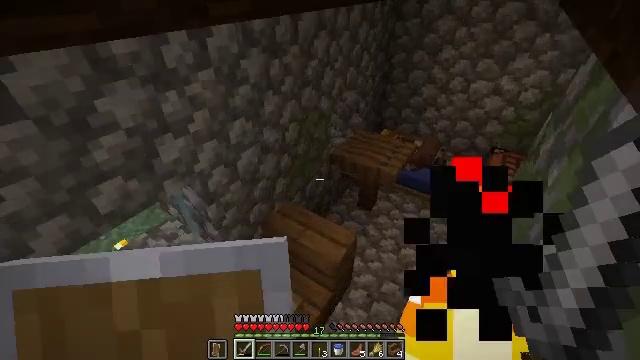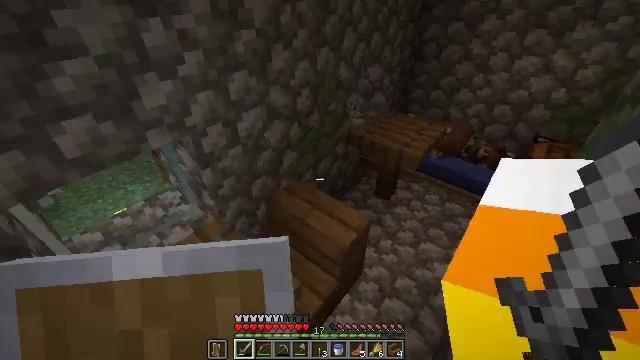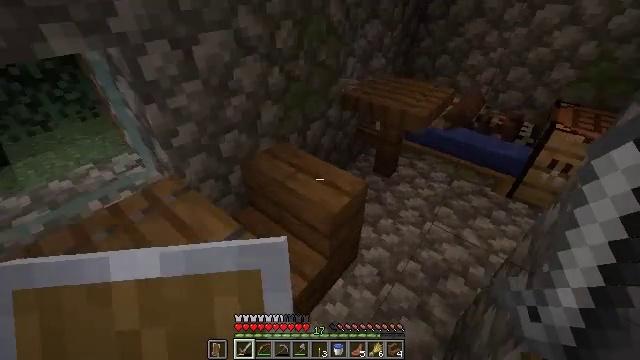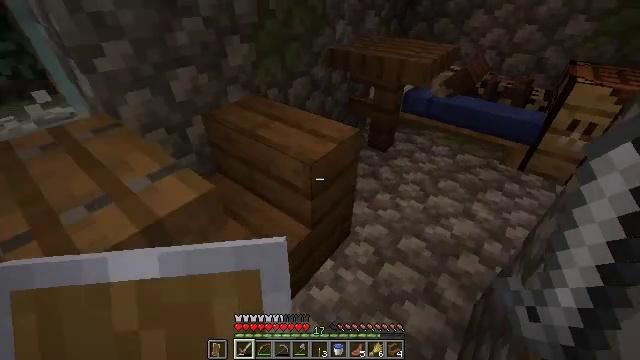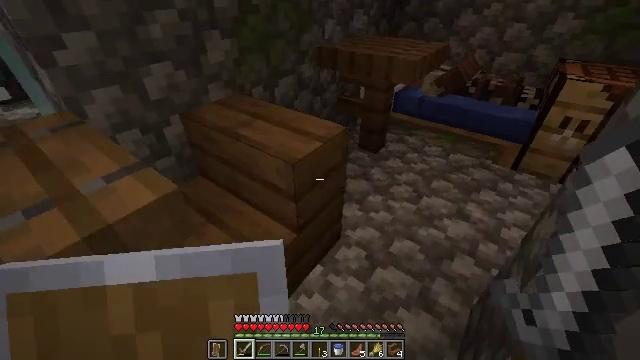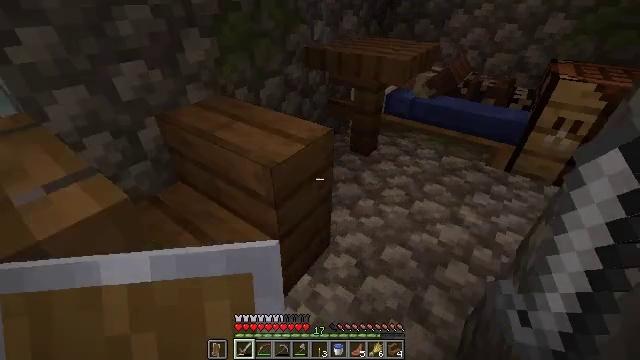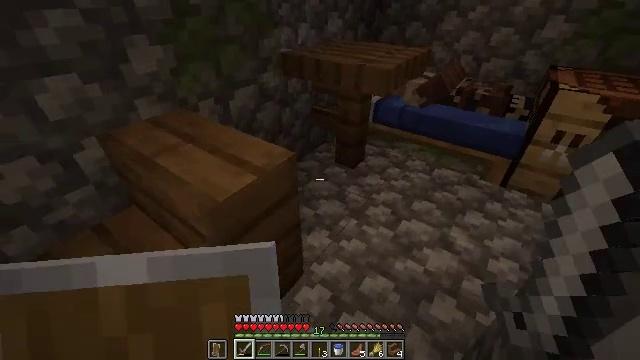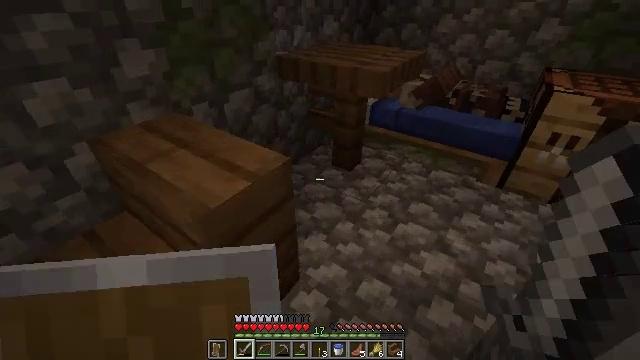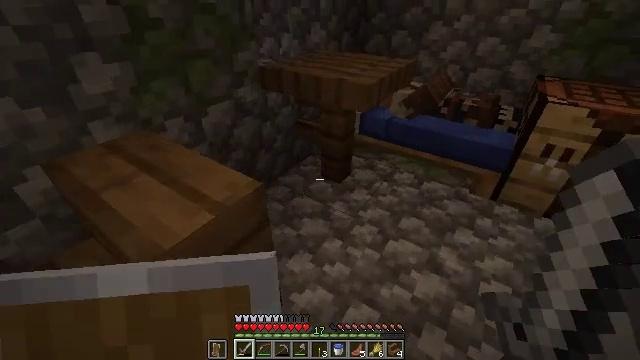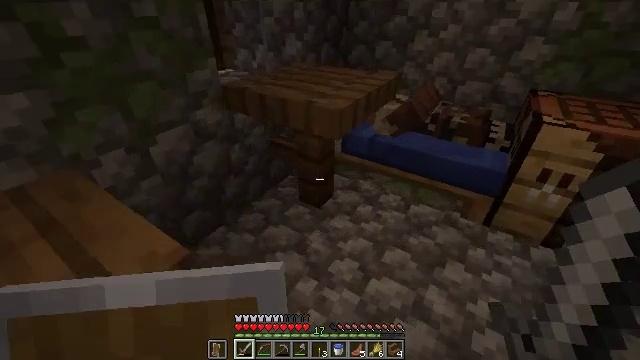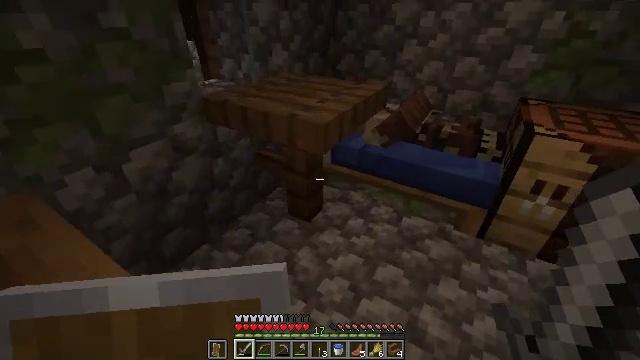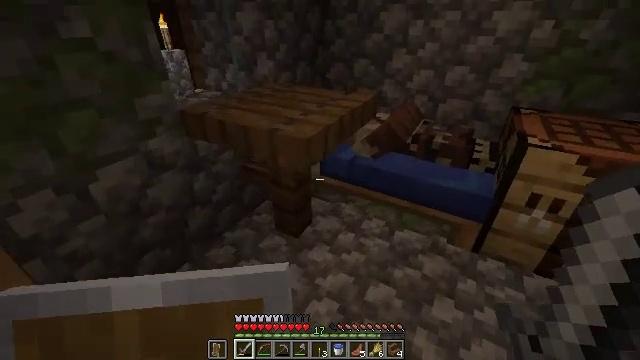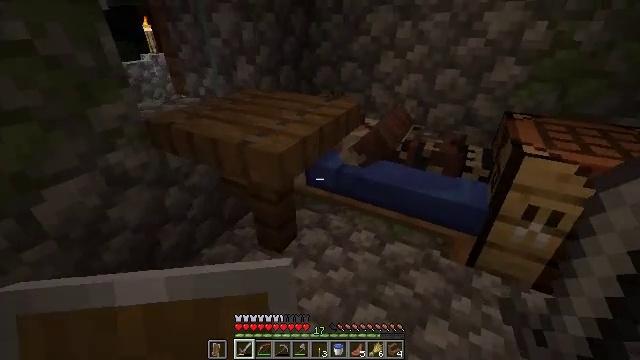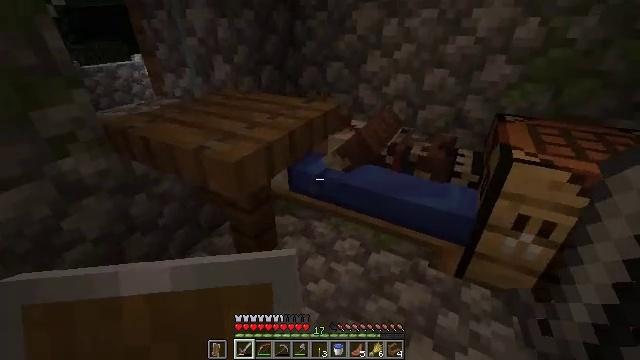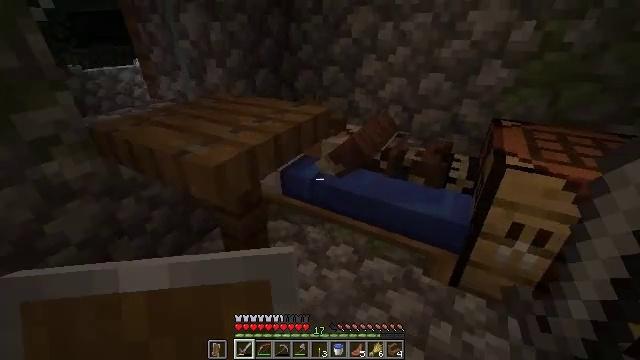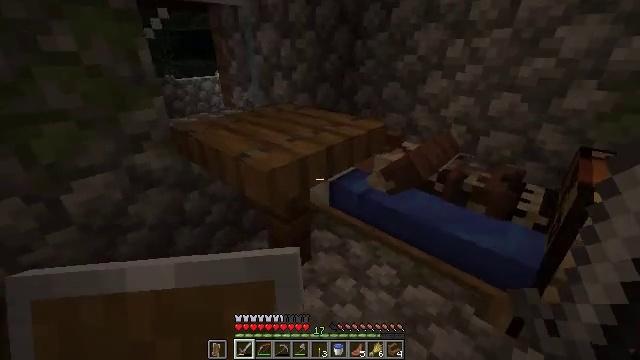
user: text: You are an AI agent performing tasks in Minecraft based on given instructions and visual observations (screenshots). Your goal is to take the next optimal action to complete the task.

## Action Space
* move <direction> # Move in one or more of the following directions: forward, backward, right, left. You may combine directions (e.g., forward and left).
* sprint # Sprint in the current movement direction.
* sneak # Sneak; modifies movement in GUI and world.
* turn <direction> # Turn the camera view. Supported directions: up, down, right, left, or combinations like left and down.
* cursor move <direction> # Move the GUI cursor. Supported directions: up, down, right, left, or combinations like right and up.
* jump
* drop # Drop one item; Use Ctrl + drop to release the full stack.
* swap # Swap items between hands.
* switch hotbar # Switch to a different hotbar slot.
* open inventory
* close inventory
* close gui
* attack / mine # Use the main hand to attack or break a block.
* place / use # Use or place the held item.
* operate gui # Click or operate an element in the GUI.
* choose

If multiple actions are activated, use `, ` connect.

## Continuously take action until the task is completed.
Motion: motion action
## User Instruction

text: Retrieve the spruce trapdoor by mining.
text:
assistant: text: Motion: move right, turn left
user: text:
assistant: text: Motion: move right
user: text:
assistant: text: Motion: move right, turn right
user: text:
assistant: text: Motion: move right, turn right
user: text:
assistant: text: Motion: move right, turn right
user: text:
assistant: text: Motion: move right
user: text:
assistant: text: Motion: move forward and move right
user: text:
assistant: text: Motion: move forward and move right
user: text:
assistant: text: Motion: move forward and move right, turn right
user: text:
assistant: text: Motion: move forward and move right, turn right and up
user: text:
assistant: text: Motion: move right, turn right and up
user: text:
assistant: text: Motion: move right, turn right
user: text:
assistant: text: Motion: move right
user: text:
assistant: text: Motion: no_op
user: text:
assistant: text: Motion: turn left and up
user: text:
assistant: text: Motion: turn left and up
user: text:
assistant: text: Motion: move right
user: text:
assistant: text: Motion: move right
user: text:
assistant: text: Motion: move right, turn down
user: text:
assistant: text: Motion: turn left
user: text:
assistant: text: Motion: turn left and up
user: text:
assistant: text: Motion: turn left and up
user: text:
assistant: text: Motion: turn left
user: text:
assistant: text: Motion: no_op
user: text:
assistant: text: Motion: move right
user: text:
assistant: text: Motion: move right
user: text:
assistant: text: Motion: move right, turn left
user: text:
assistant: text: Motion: move right, turn left
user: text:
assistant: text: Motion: move right, turn left and up
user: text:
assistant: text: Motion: move forward and move right